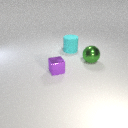
large green metal sphere behind small purple metal cube